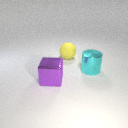
large yellow rubber sphere behind large cyan metal cylinder